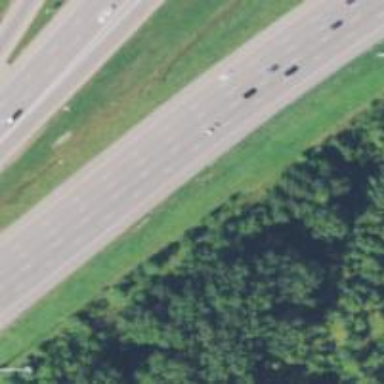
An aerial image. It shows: Motorway with embankment.